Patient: sex F, age 65
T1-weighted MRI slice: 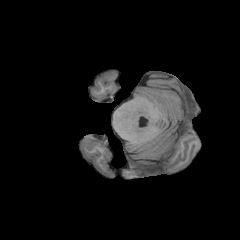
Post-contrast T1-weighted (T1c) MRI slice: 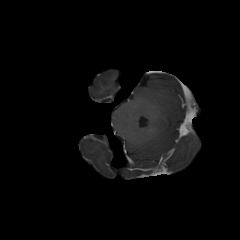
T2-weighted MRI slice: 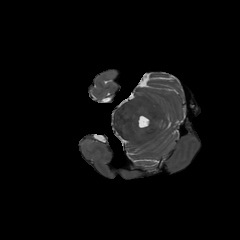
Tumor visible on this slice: no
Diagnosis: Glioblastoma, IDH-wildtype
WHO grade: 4